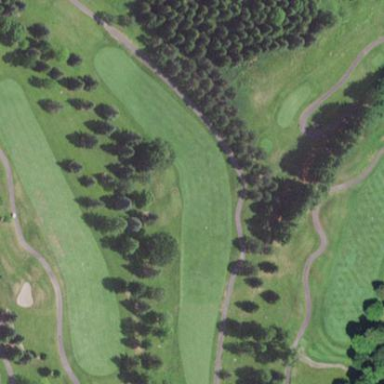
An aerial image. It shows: Area with grass used as rough in golf course.